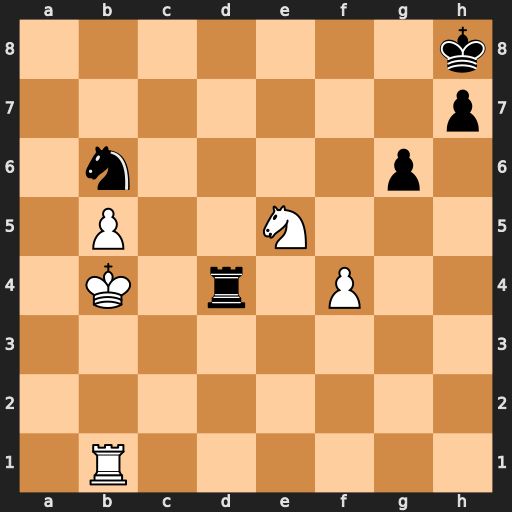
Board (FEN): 7k/7p/1n4p1/1P2N3/1K1r1P2/8/8/1R6
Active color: w
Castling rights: -
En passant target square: -
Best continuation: Kc5 Rxf4 Kxb6